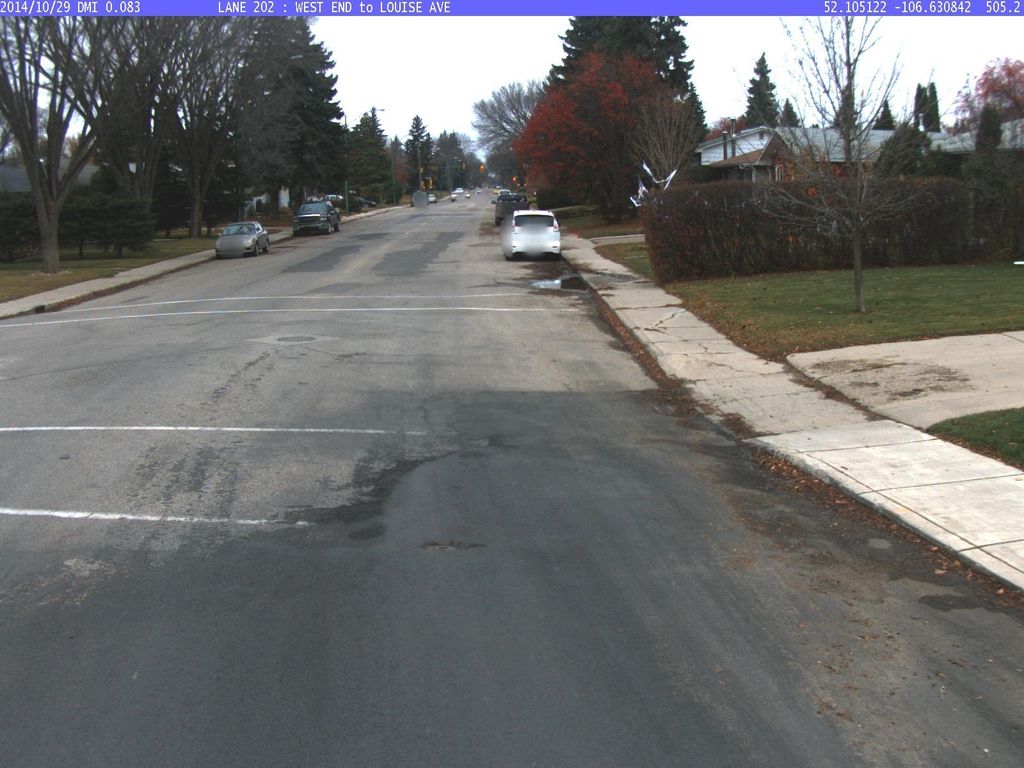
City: saskatoon